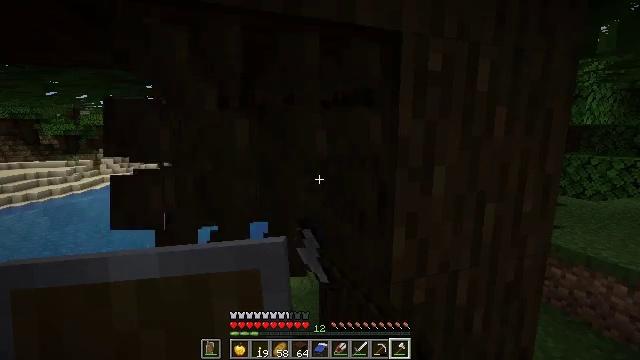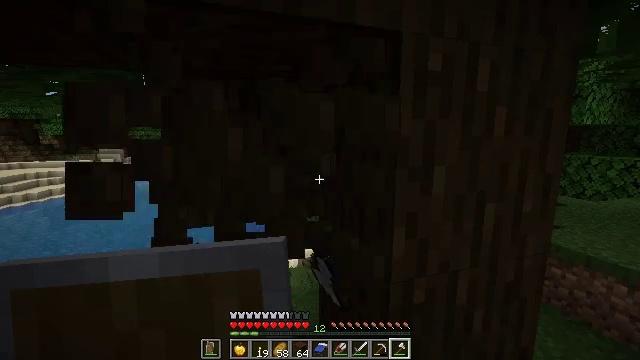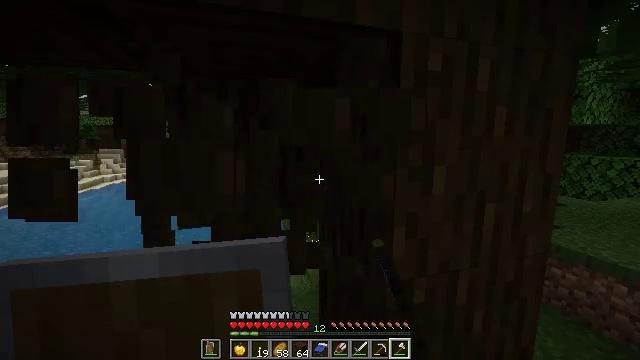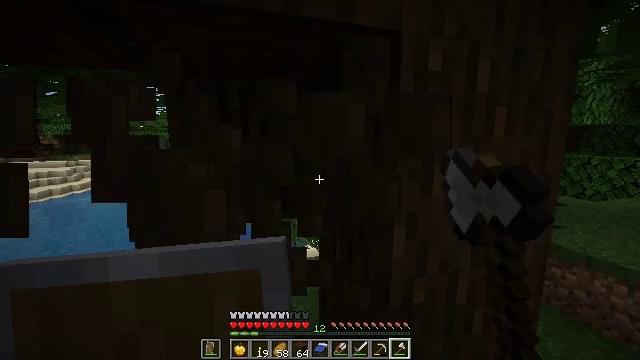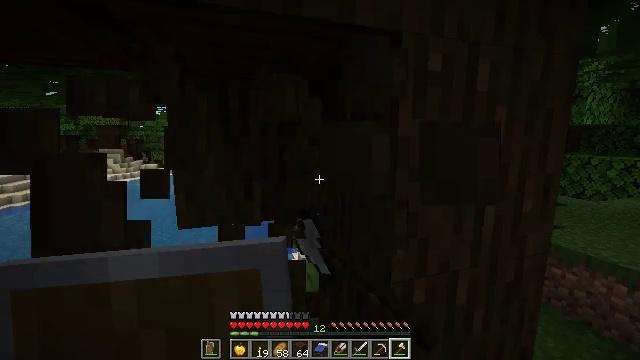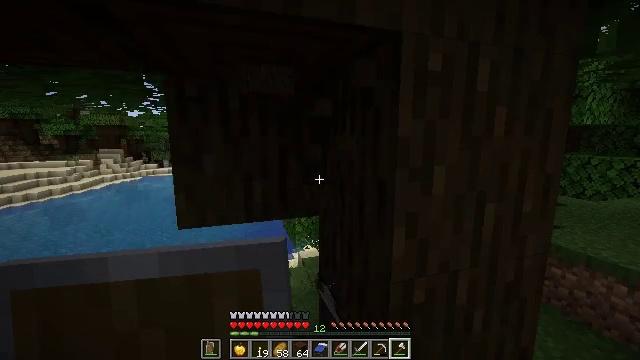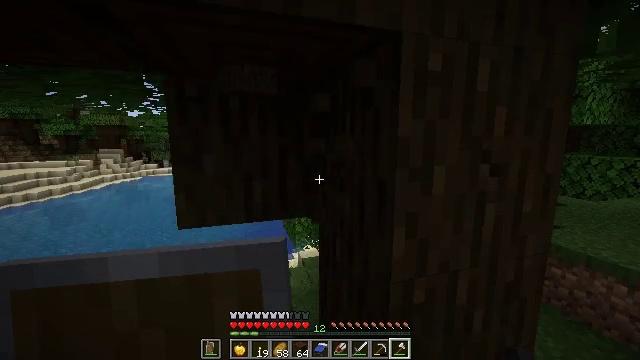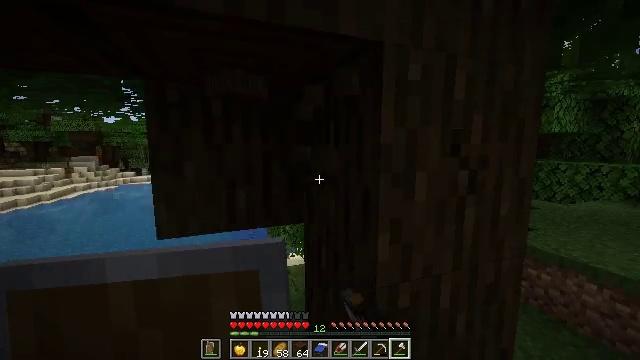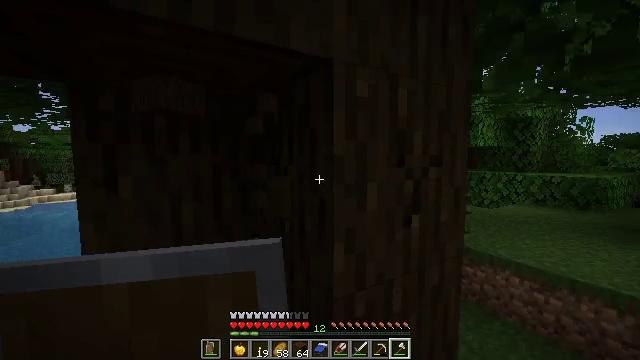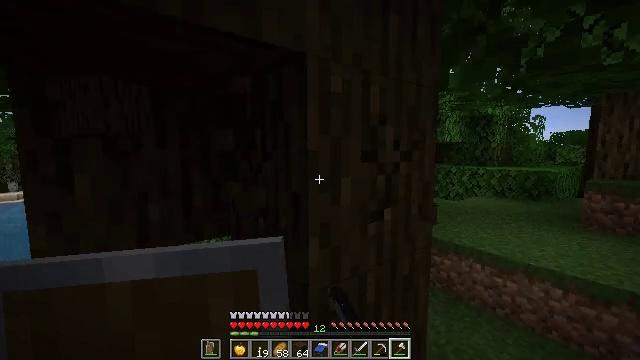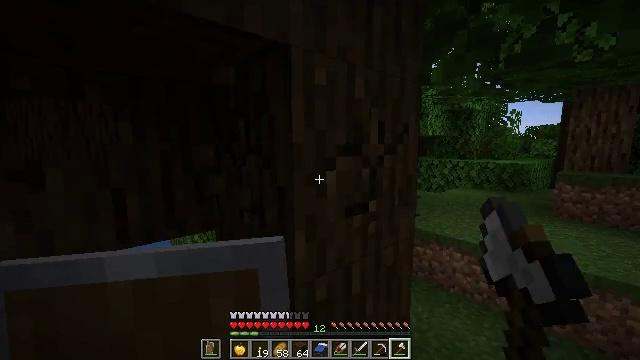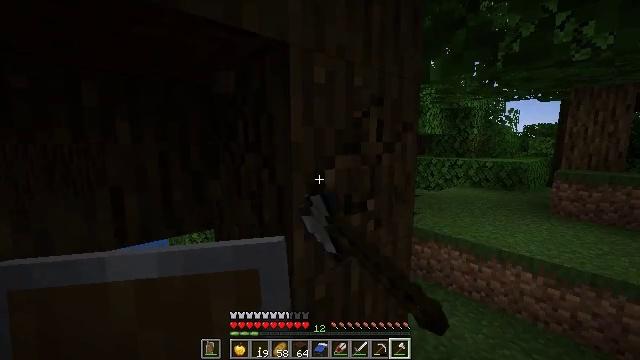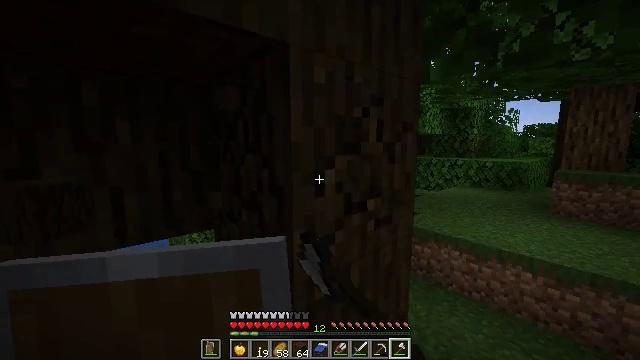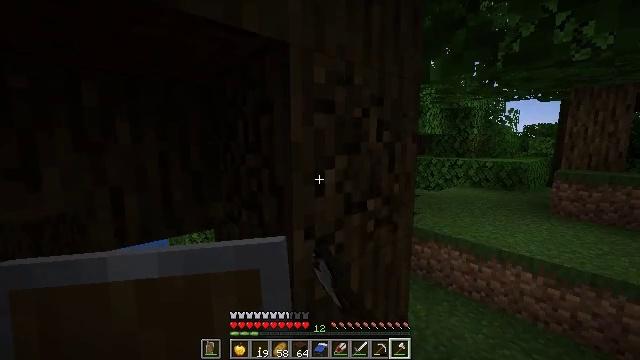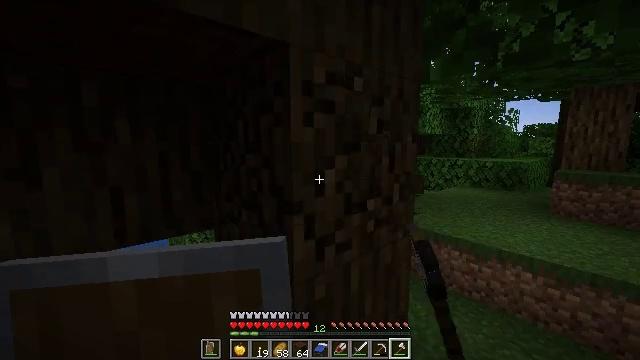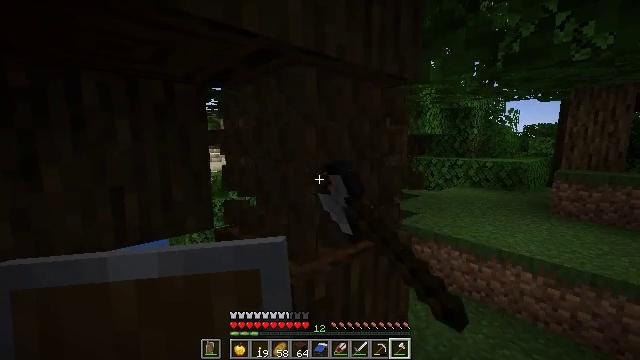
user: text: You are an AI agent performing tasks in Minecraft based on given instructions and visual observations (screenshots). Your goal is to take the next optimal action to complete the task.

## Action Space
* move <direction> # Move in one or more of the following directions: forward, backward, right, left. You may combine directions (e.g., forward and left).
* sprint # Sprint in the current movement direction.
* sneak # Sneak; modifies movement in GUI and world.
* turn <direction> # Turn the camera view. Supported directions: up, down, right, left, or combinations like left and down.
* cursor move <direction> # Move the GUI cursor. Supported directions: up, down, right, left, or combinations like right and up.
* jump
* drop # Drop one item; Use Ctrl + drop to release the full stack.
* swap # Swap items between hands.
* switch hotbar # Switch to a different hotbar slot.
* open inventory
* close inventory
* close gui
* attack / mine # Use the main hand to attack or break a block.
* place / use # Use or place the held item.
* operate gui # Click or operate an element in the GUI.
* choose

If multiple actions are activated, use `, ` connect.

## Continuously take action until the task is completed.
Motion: motion action
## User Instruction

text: Gather dark oak log for crafting.
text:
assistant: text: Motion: attack / mine
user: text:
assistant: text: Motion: attack / mine
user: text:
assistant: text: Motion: attack / mine
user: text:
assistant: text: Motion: attack / mine
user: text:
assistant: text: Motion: attack / mine
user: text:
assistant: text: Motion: attack / mine
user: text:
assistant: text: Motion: turn right and up, attack / mine
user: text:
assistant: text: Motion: turn right and up, attack / mine
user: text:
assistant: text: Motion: turn right and down, attack / mine
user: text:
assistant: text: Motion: turn right and down, attack / mine
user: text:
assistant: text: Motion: attack / mine
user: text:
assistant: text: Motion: attack / mine
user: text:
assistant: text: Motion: attack / mine
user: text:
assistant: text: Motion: attack / mine
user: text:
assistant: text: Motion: attack / mine
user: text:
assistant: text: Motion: attack / mine
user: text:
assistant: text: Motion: attack / mine
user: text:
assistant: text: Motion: attack / mine
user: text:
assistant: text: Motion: attack / mine
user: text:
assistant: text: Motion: attack / mine
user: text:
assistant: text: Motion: attack / mine
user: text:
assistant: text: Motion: attack / mine
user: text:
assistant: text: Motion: turn right, attack / mine
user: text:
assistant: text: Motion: turn right and down, attack / mine
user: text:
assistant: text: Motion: turn down, attack / mine
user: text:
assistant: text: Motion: turn left and down, attack / mine
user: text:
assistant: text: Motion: turn left and down, attack / mine
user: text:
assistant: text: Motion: turn left and down, attack / mine
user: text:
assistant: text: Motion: turn down, attack / mine
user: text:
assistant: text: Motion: attack / mine